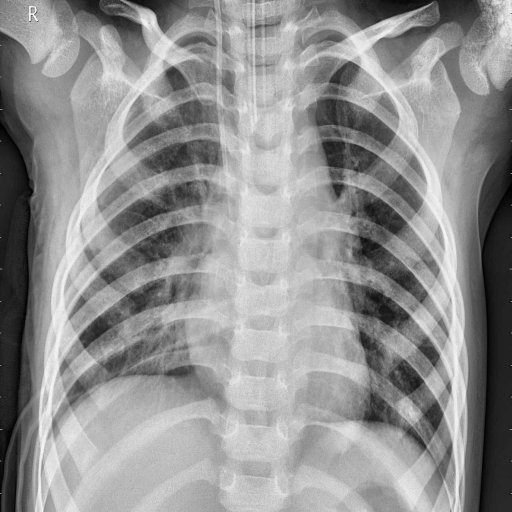
Finding: PNEUMONIA